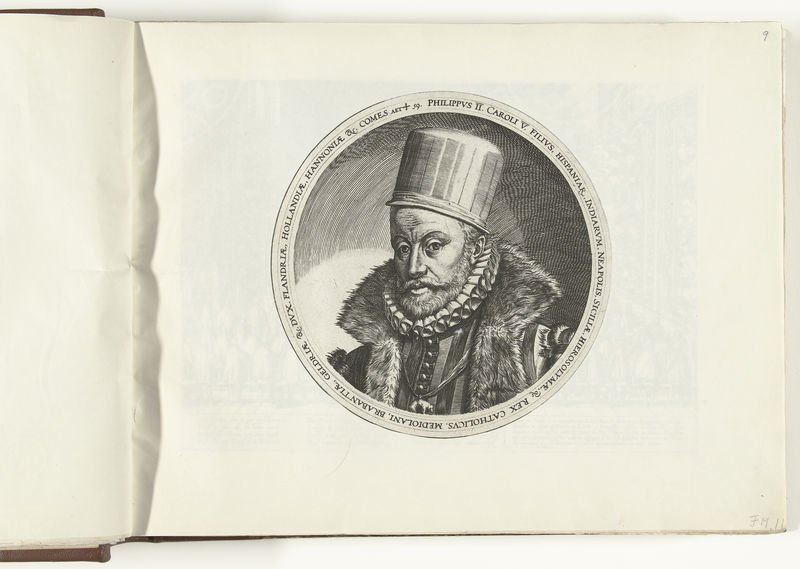
Titel: Portret van Filips II
Künstler: Frans Hogenberg
Standort: Amsterdam
Institution: Rijksmuseum
Schlagwörter: barbe, bouton, homme, portrait, chapeau, boutons, rond, fourrure, circle, chaine